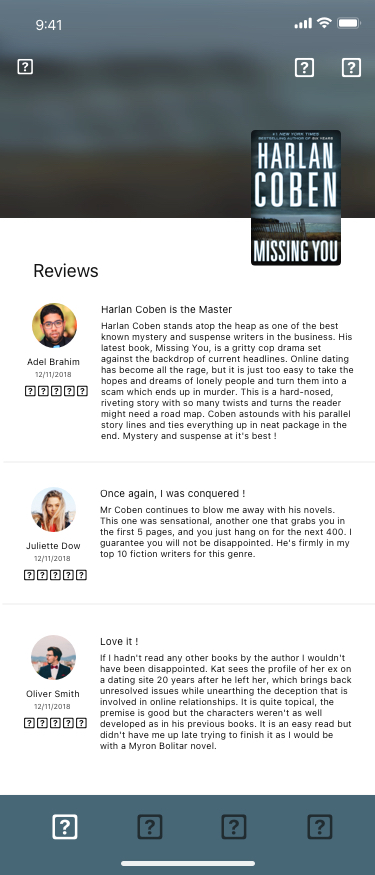
Text in this UI design:





If I hadn't read any other books by the author I wouldn't have been disappointed. Kat sees the profile of her ex on a dating site 20 years after he left her, which brings back unresolved issues while unearthing the deception that is involved in online relationships. It is quite topical, the premise is good but the characters weren't as well developed as in his previous books. It is an easy read but didn't have me up late trying to finish it as I would be with a Myron Bolitar novel.
Love it !
12/11/2018
Oliver Smith





12/11/2018
Juliette Dow
Once again, I was conquered !
Mr Coben continues to blow me away with his novels. This one was sensational, another one that grabs you in the first 5 pages, and you just hang on for the next 400. I guarantee you will not be disappointed. He's firmly in my top 10 fiction writers for this genre.





12/11/2018
Adel Brahim
Harlan Coben is the Master
Harlan Coben stands atop the heap as one of the best known mystery and suspense writers in the business. His latest book, Missing You, is a gritty cop drama set against the backdrop of current headlines. Online dating has become all the rage, but it is just too easy to take the hopes and dreams of lonely people and turn them into a scam which ends up in murder. This is a hard-nosed, riveting story with so many twists and turns the reader might need a road map. Coben astounds with his parallel story lines and ties everything up in neat package in the end. Mystery and suspense at it's best !
Reviews